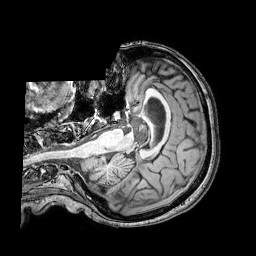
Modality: T1w
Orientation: axial
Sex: female
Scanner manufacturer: philips
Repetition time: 0.008168 s
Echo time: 0.00377 s